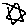
Label: star